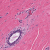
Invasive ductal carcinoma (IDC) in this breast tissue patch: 0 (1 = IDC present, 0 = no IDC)